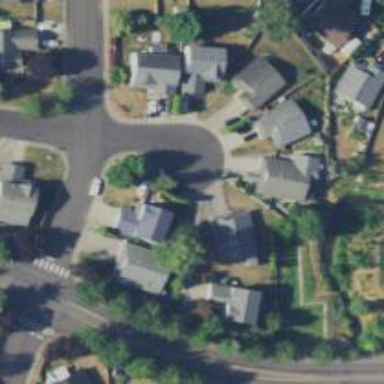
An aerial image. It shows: Turning circle on the road.